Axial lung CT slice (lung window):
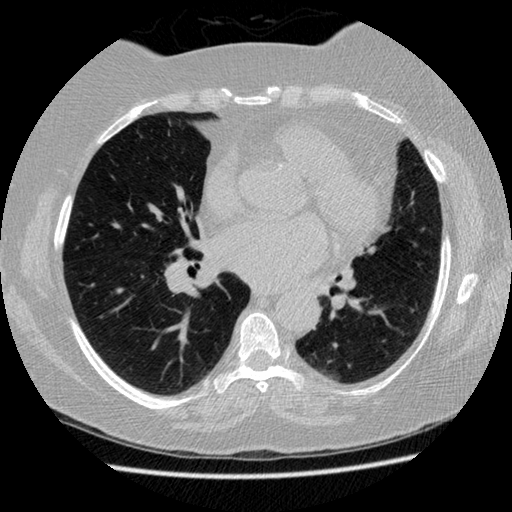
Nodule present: no